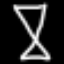
Label: hourglass